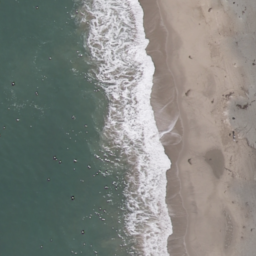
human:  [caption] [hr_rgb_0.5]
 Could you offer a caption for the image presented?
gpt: Waves slapping a white sand beach and throwing up white foams .

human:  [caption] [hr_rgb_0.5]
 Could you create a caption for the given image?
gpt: Waves beat the beach and throw up white foams .

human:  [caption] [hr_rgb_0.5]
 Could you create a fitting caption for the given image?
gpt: Waves slapping a white sand beach .

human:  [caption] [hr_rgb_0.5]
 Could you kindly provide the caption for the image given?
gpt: This is a beach with blue sea and white sands .

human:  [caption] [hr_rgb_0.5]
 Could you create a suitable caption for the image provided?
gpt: This is a beach with violent waves .